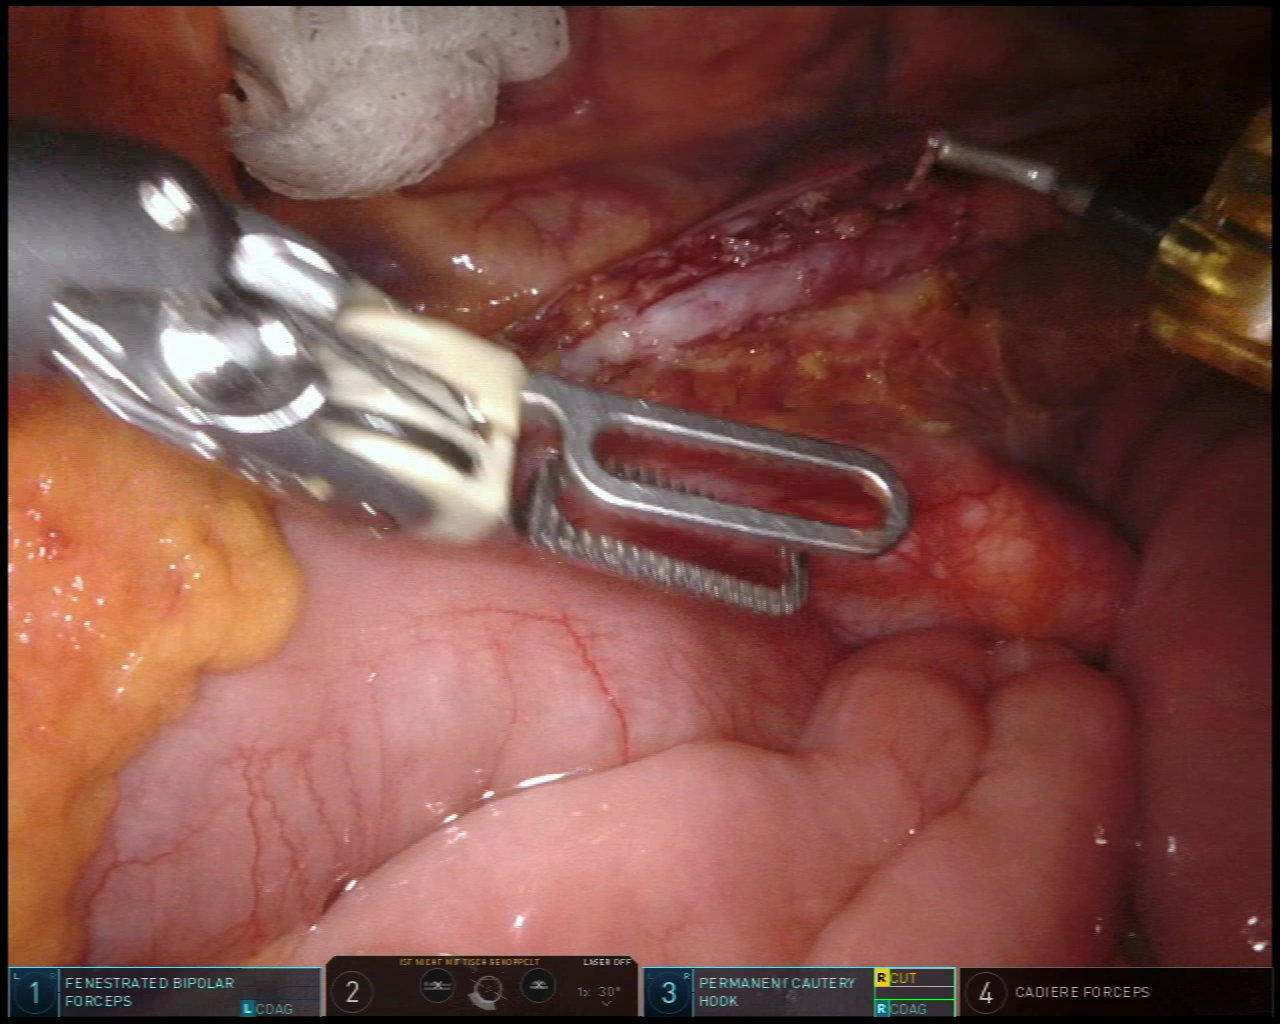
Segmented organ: inferior_mesenteric_artery
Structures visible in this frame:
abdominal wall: no
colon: no
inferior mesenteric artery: yes
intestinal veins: yes
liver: no
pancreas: no
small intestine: yes
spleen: no
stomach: no
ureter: no
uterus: no
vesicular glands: no